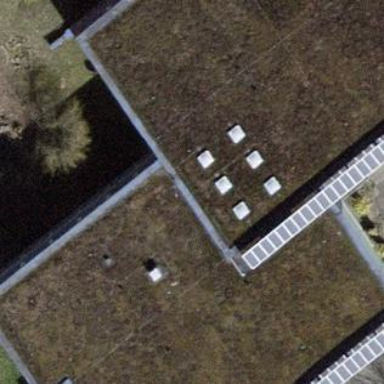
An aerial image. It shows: School building.